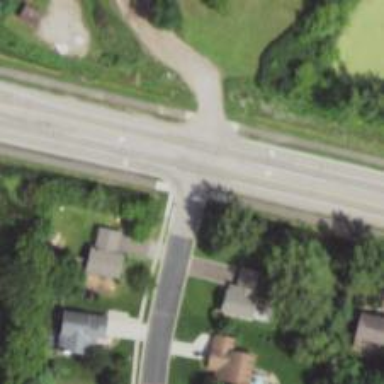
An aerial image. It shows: Unmarked asphalt crossing on cycleway road.